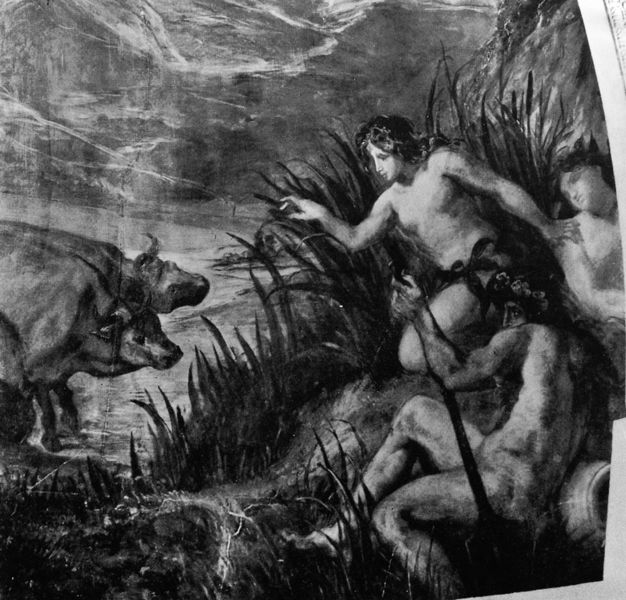
Titel: Orpheus zivilisiert die Griechen, Kuppel
Künstler: Eugène Delacroix
Schlagwörter: akt, mann, meer, nackt, fluss, frauen, menschen, mädchen, ufer, ausschnitt, blumen, frau, zeichnung, gras, tiere, horn, kühe, schilf, drei, paar, gelände, kuh, rind, steppe, foto, jungfrau, schwarz-weiß, stich, haarkranz, kranz, götter, griechenland, kränze, fresko, verstecken, gespann, ochsen, stier, stiere, muskulatur, europa, bekränzt, büffel, rindvieh, ängstlich, entdeckung